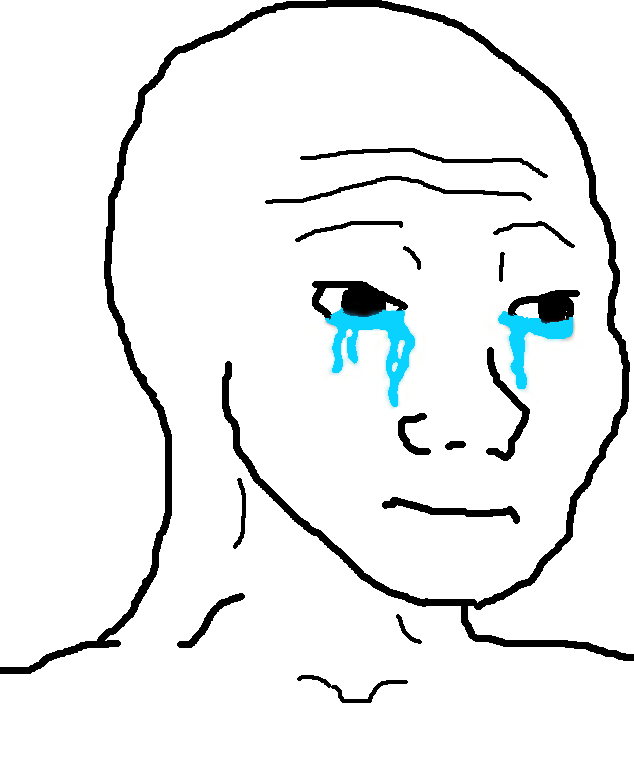
Label: 5_Bloomer